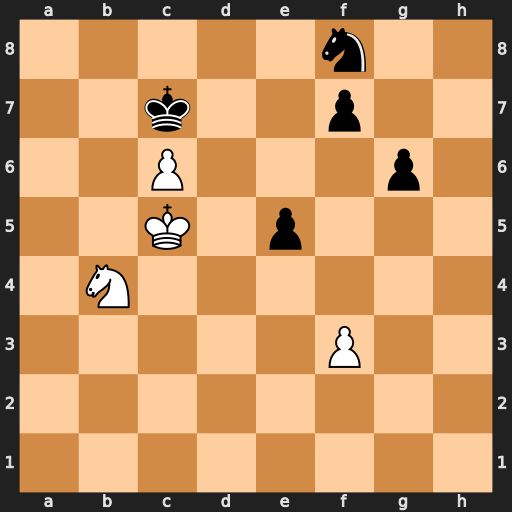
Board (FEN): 5n2/2k2p2/2P3p1/2K1p3/1N6/5P2/8/8
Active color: w
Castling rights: -
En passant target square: -
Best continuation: Nd5+ Kb8 Kd6 Ne6 Kxe5 g5 Kd6